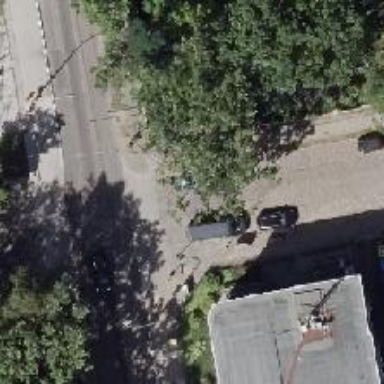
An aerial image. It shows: Residential road with sidewalks on both sides. The sidewalks have sett surface.